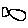
Label: fish